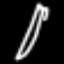
Label: pencil